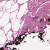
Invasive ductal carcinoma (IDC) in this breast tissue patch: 0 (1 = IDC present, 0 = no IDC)